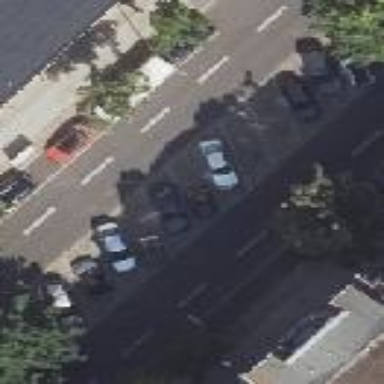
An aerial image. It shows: Parking available on the street side.